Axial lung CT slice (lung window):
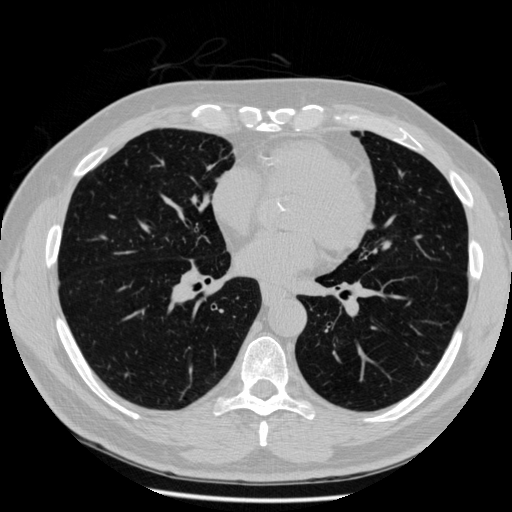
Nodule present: no